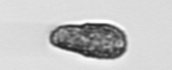
Label: Pseudochattonella_farcimen